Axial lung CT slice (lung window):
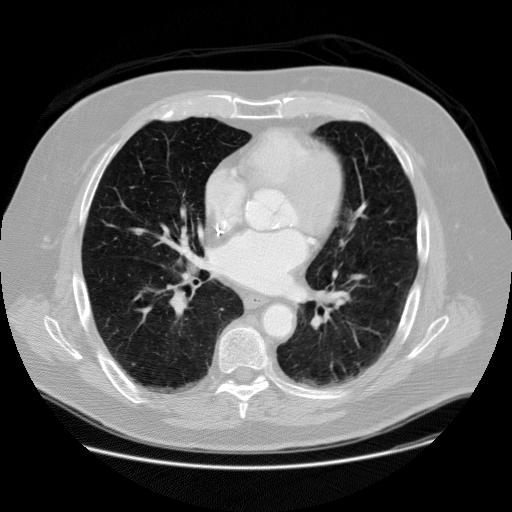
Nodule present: no